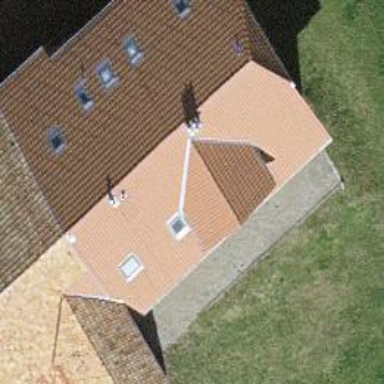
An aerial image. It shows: White building with gabled roof. The roof is colored red.